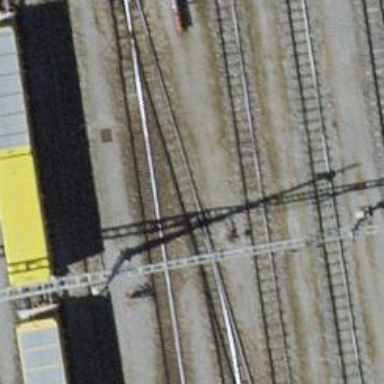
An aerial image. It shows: Railway switch.